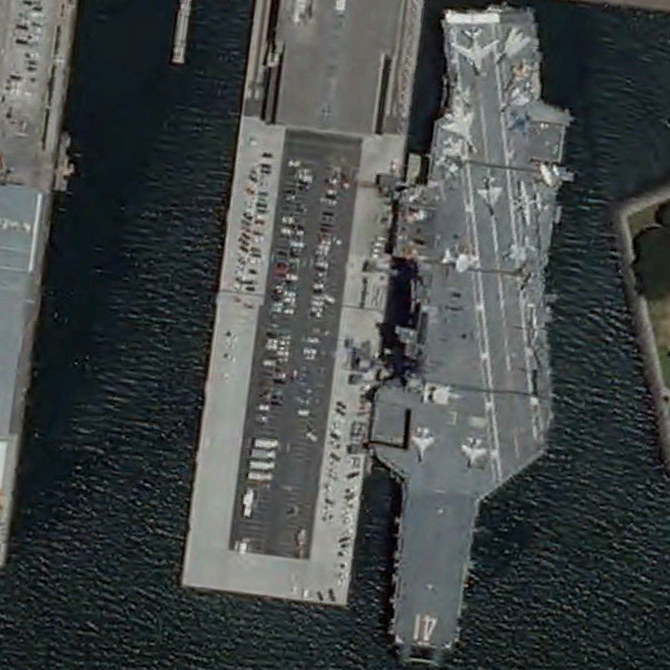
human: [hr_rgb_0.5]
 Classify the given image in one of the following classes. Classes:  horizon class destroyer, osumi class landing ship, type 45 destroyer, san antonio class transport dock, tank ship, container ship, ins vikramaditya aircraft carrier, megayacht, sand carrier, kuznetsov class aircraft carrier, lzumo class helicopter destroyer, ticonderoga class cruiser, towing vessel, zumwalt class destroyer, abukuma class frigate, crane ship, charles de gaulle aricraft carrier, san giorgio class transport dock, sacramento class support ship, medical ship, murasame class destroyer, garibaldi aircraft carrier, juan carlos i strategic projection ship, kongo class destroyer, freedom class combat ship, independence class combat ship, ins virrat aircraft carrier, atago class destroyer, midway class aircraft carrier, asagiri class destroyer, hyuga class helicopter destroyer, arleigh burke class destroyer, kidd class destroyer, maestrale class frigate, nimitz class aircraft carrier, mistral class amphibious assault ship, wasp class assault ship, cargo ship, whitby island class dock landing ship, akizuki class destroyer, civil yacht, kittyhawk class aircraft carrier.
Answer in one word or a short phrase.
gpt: Midway class aircraft carrier